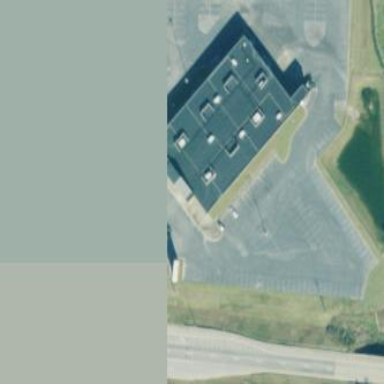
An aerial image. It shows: Commercial building.